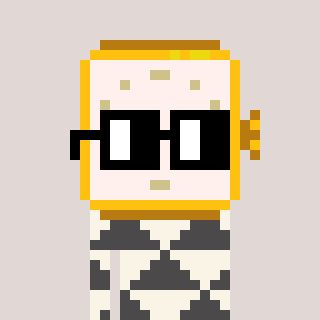
a pixel art character with square black glasses, a watch-shaped head and a grayscale-colored body on a warm background